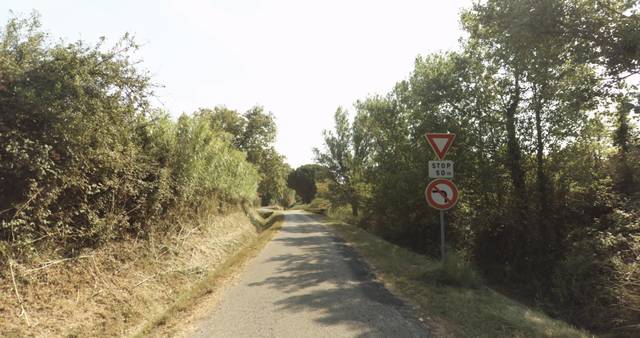
Region: France
Coordinates: 42.613, 3.021